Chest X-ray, AP view. Patient: 21 years old, sex F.
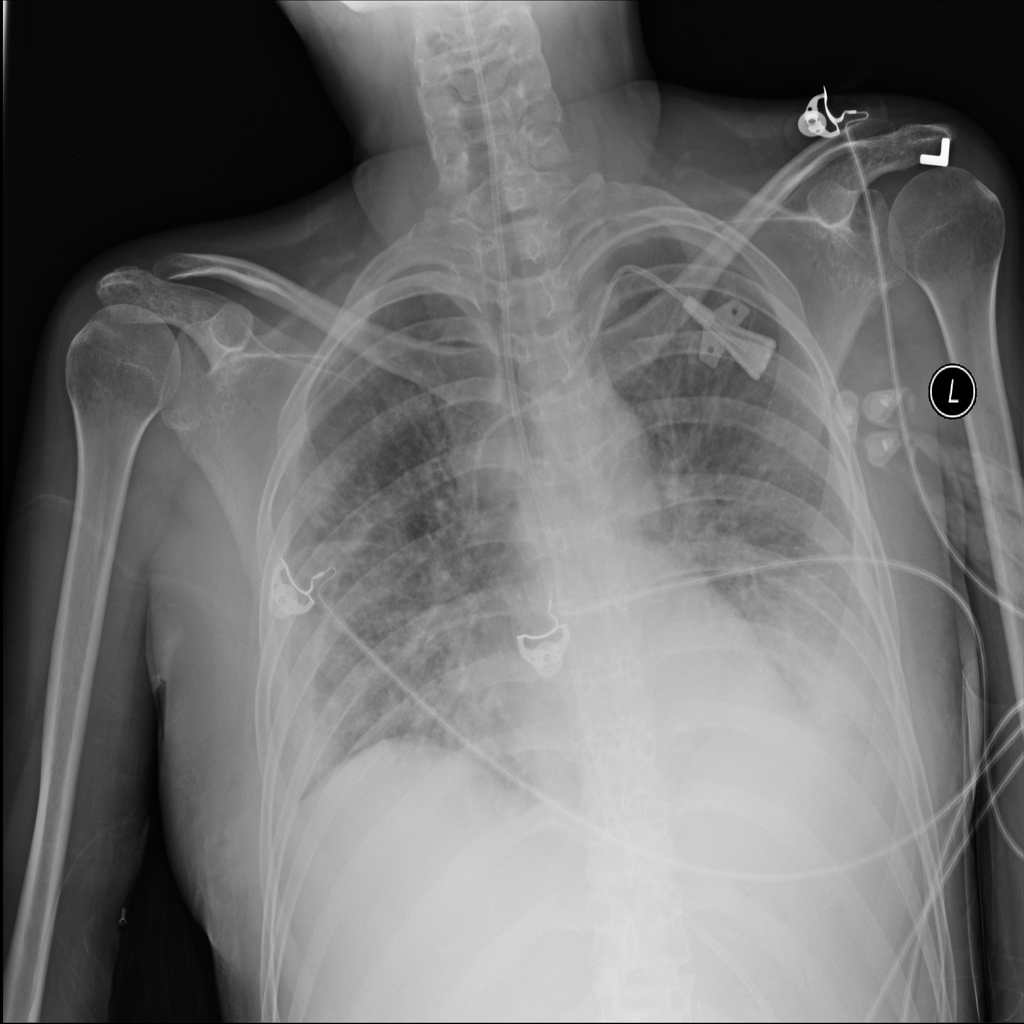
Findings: Effusion, Infiltration